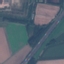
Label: Highway